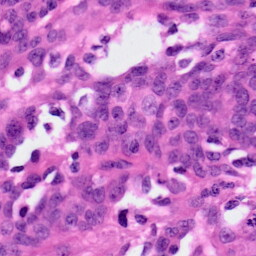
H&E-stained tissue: Ovarian